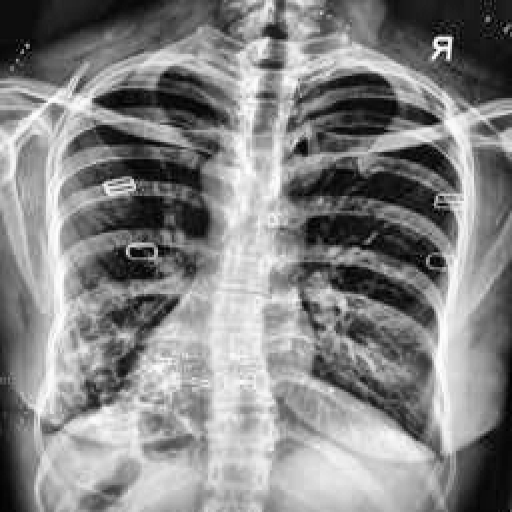
Finding: TUBERCULOSIS